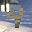
Label: 4